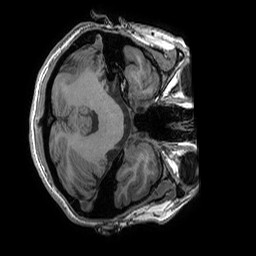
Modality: T1w
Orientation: axial
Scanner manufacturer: ge
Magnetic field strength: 3 T
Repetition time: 0.008156 s
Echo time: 0.00318 s